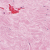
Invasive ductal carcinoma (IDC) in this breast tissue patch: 0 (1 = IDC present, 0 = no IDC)